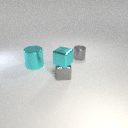
small gray metal cube below small cyan metal cube